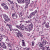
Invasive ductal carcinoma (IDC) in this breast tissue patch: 1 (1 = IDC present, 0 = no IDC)